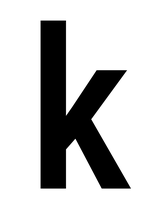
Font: Roboto_Condensed_Medium